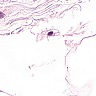
Metastatic tissue present: no